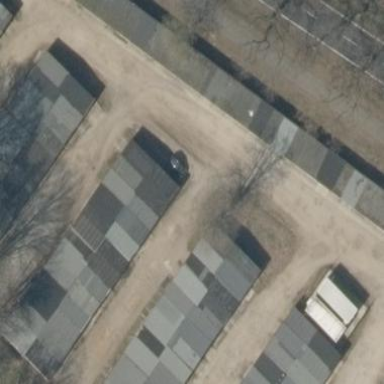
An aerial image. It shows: Group of garages.